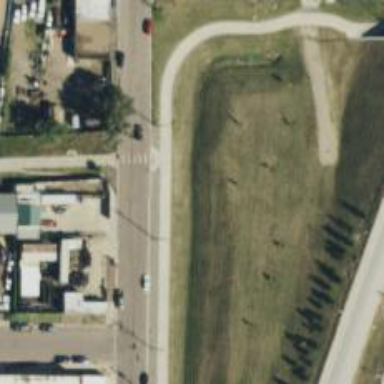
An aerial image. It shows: Crossing on the cycleway.